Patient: sex F, age 58
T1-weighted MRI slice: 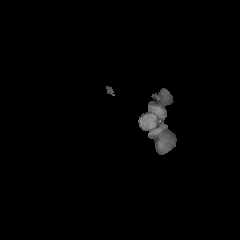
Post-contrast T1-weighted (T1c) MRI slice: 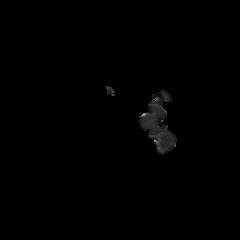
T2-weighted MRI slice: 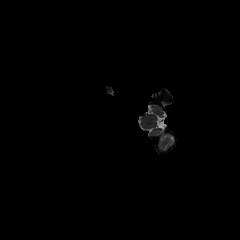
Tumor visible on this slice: no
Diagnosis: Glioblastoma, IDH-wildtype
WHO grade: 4